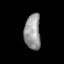
Tissue: skin
Cell type: Epithelial cells
Senescence score: 0.7387
Nuclear area (px): 562
Mean DAPI intensity: 152.278